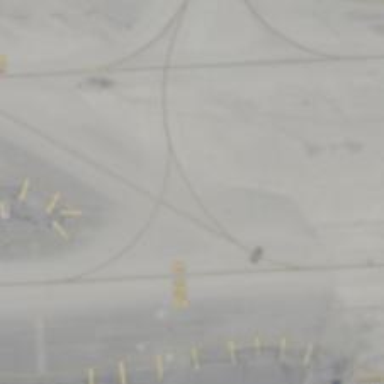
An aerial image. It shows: Image of taxiway at airport.